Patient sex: M
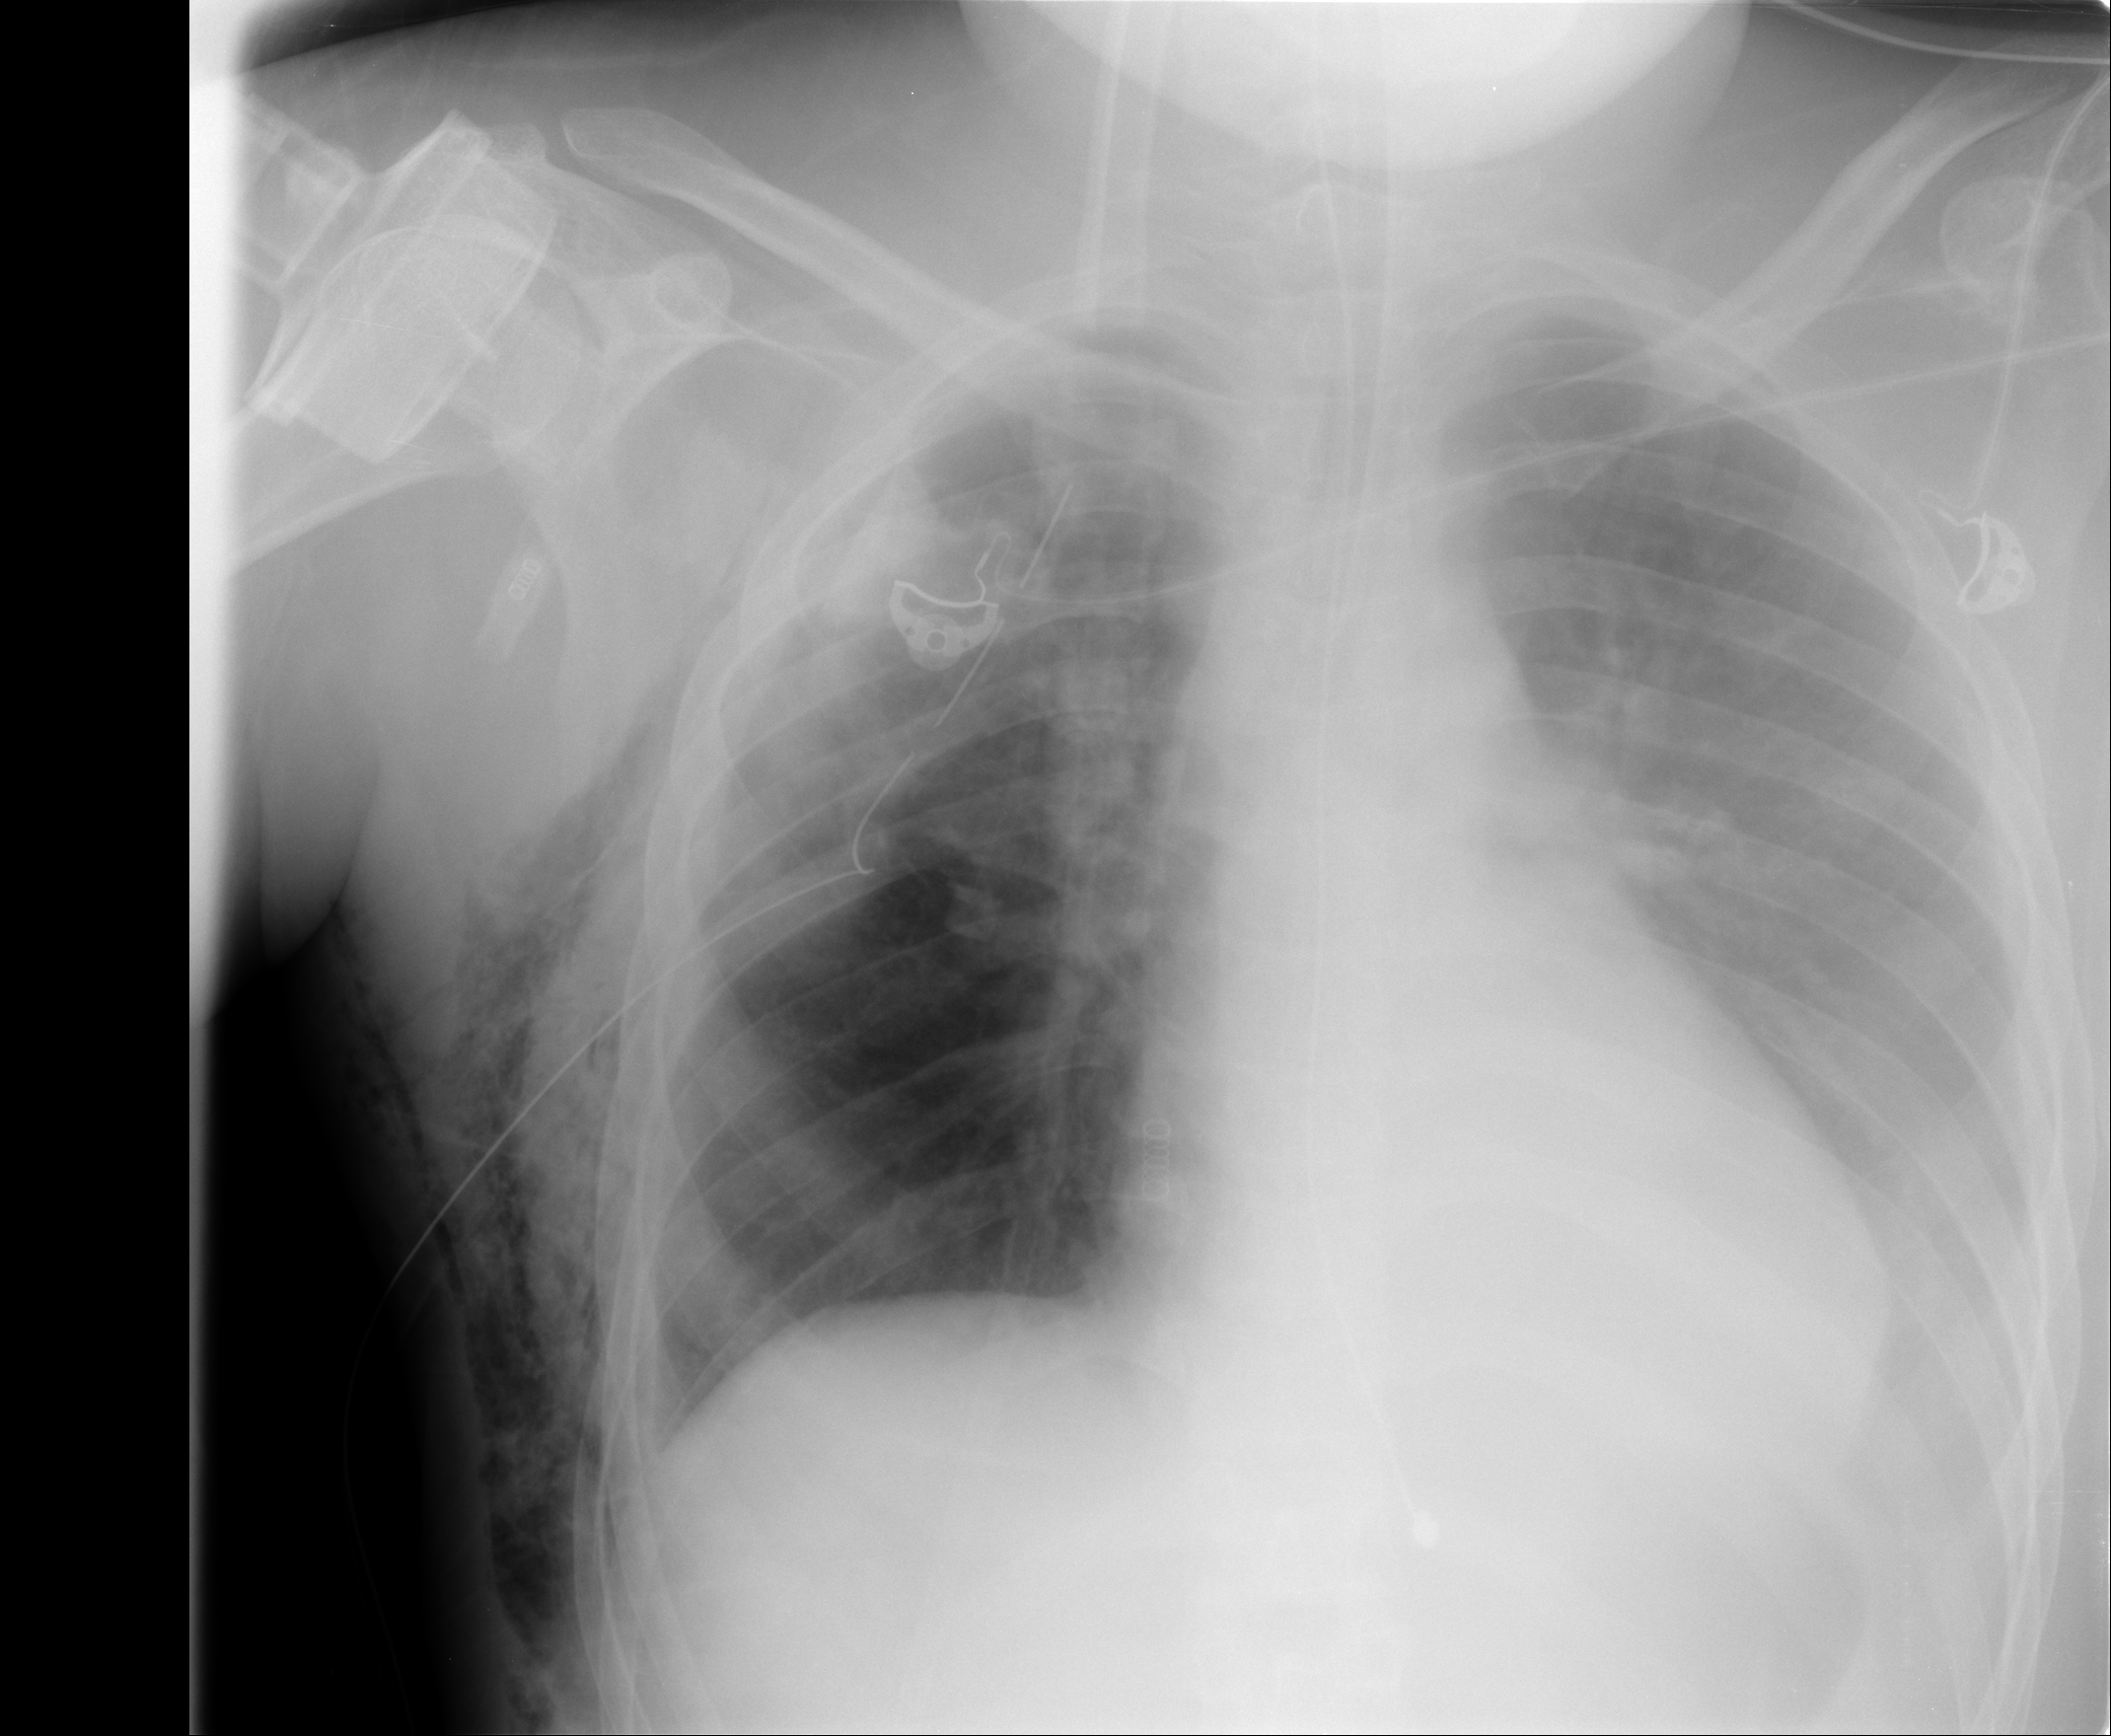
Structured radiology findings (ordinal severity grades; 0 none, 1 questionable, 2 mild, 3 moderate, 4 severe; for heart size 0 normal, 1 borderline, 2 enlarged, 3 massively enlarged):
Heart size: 0
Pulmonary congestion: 0
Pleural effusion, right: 0
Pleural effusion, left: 2
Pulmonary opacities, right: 0
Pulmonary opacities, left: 1
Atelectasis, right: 2
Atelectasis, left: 3